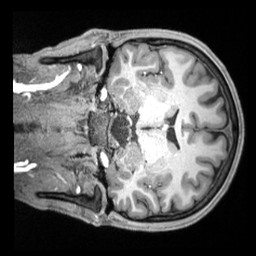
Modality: T1w
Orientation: coronal
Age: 24
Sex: male
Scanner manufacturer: siemens
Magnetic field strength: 3 T
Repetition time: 2.4 s
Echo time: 0.00226 s